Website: walmart
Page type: payment
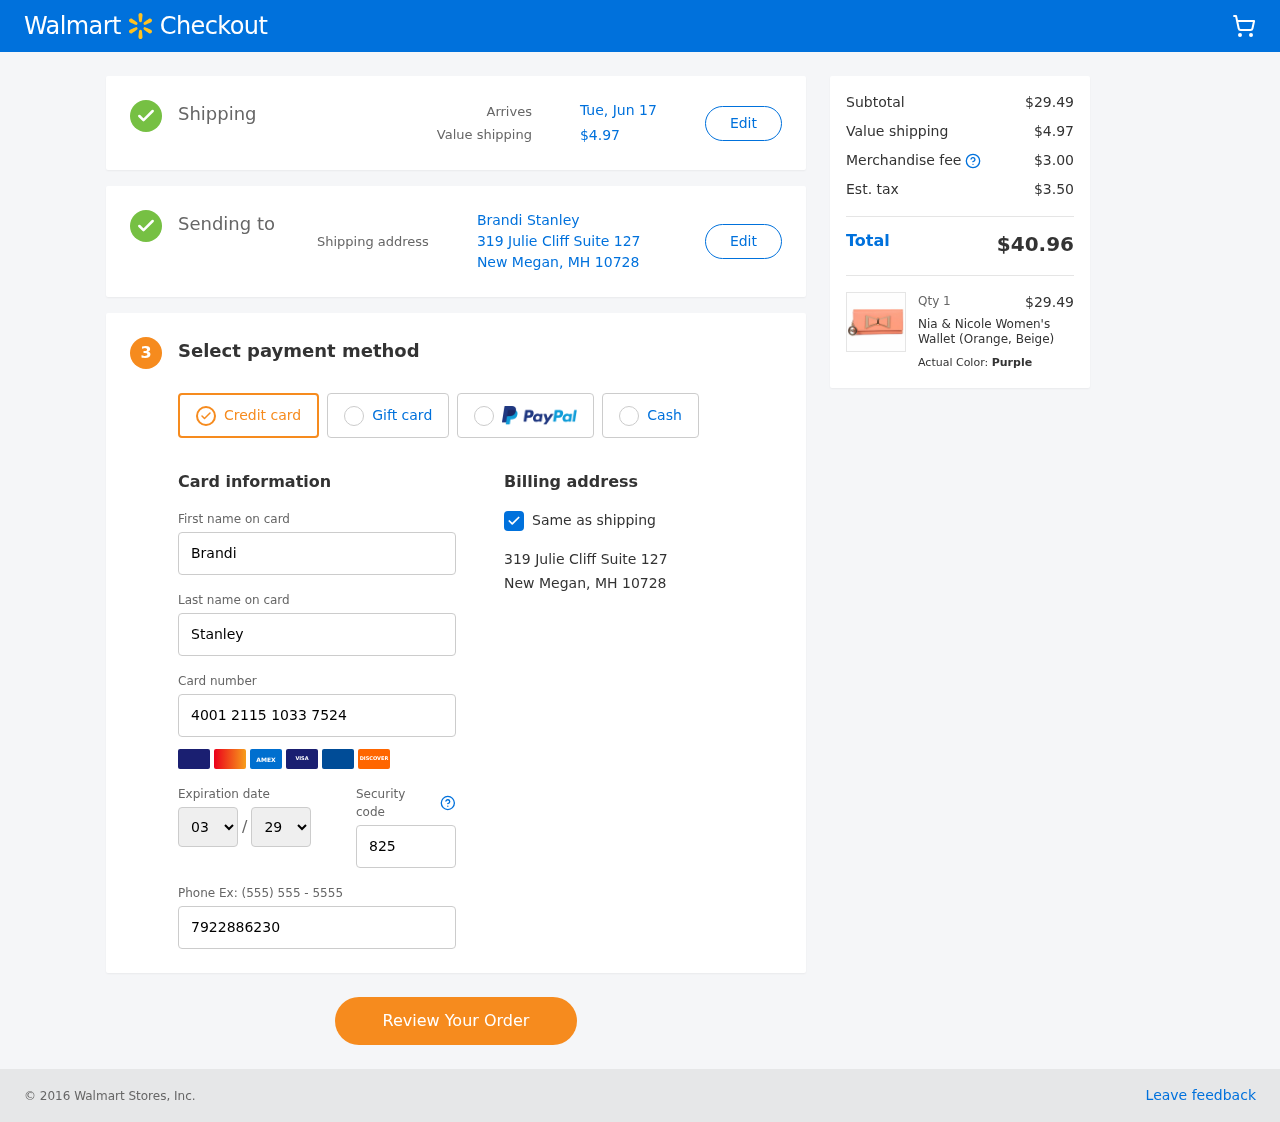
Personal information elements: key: PII_CARD_EXPIRY_MONTH
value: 03
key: PII_CARD_EXPIRY_YEAR
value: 29
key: PII_CITY_STATE_ZIP
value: New Megan, MH 10728
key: PII_FULLNAME
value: Brandi Stanley
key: PII_STREET
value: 319 Julie Cliff Suite 127
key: PII_FIRSTNAME
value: Brandi
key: PII_LASTNAME
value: Stanley
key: PII_CARD_NUMBER
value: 4001 2115 1033 7524
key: PII_CARD_CVV
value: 825
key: PII_PHONE
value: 7922886230
Product elements: key: PRODUCT1_NAME
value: Nia & Nicole Women's Wallet (Orange, Beige)
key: PRODUCT1_PRICE
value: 29.49
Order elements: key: ORDER_DELIVERY_DATE
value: Tue, Jun 17
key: ORDER_SHIPPING_COST
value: $4.97
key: ORDER_SUBTOTAL
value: $29.49
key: ORDER_MERCHANDISE_FEE
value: $3.00
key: ORDER_TAX
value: $3.50
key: ORDER_TOTAL
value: $40.96
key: ORDER_NUM_ITEMS
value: Qty 1